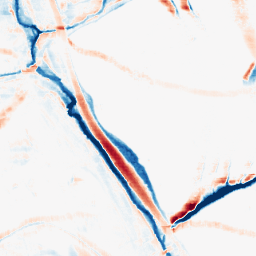
Category: morphological
Decomposition family: morphological_rect
Decomposition parameters: operation: average
width: 20
height: 10
Upsampling method: sinc_blackman
Upsampling parameters: scale: 2
kernel_size: 4
Upsampling scale: 2